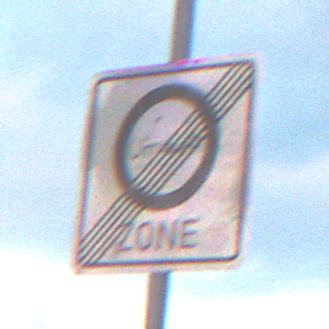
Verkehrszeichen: EndeUmweltzone
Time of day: SunriseSunset
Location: Outdoor (Beach)
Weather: PartlyCloudy
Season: NotSpecified
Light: Natural